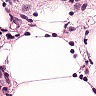
Metastatic tissue present: no